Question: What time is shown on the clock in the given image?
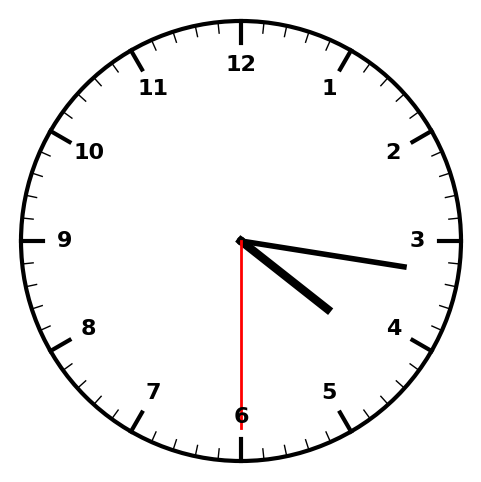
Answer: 04:16:30